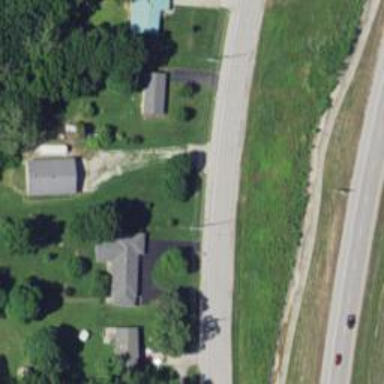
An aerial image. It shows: Driveway.